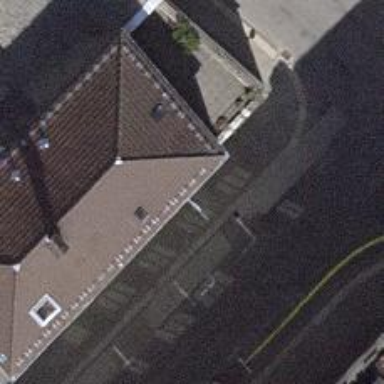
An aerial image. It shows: Part of building.